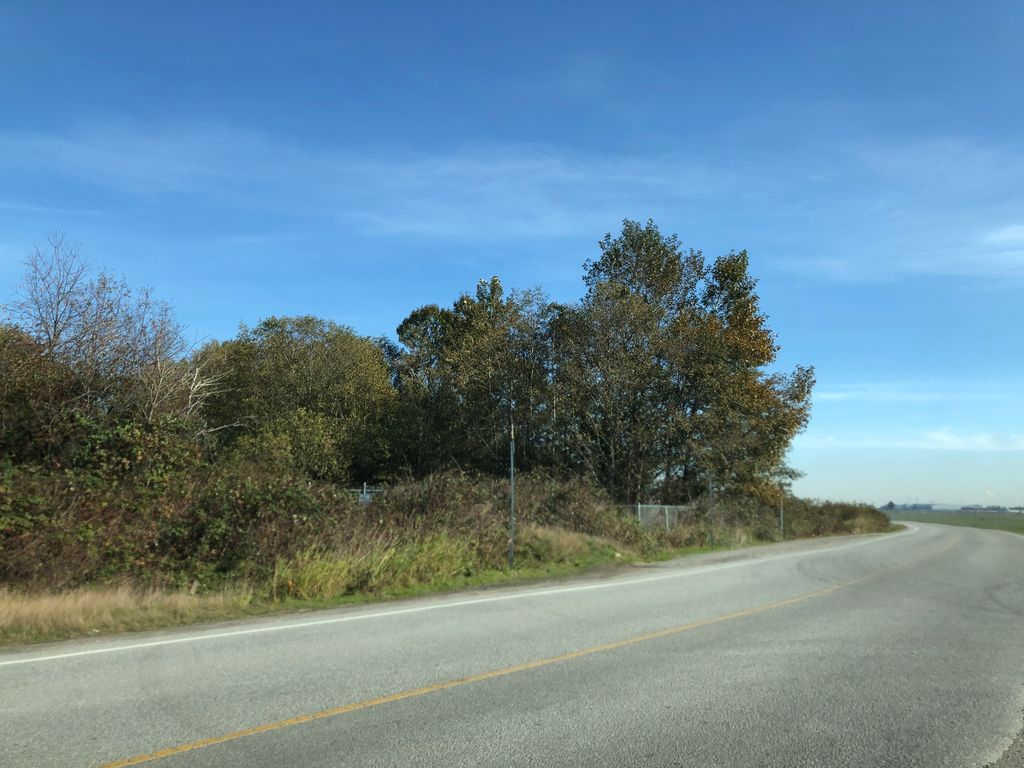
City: vancouver